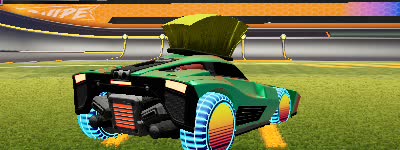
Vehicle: breakout